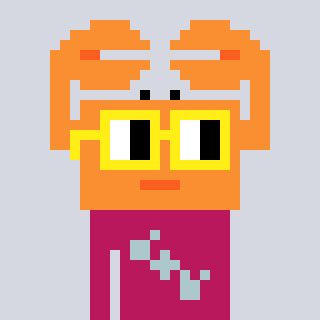
a pixel art character with square yellow glasses, a crab-shaped head and a darkpink-colored body on a cool background